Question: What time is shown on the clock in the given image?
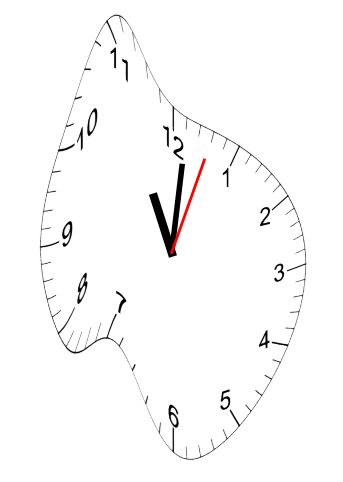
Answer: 11:01:03